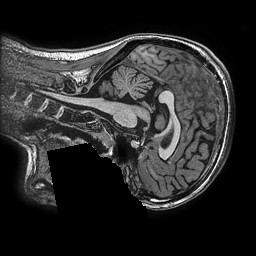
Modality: T1w
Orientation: sagittal
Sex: female
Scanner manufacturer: ge
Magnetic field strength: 3 T
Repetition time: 0.0077 s
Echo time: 0.003436 s